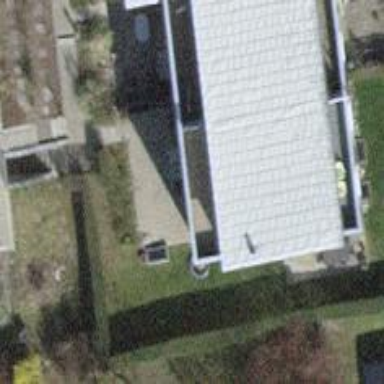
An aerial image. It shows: Flat-roofed building.